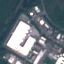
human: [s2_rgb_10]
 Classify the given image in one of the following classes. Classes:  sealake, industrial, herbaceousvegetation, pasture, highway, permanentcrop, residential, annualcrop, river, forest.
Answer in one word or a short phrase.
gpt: Industrial